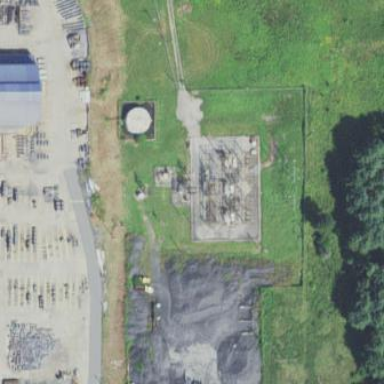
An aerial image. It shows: Industrial power substation surrounded by fence.